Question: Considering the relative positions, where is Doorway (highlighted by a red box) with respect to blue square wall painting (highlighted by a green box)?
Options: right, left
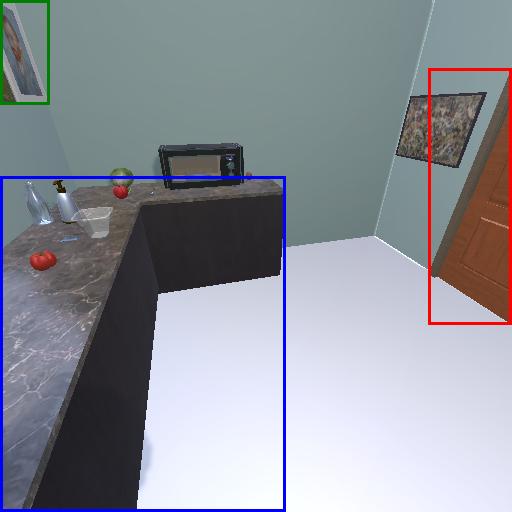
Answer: right